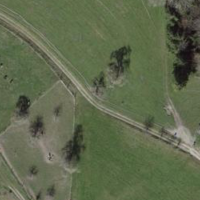
EUNIS habitat code: 24
Species observed at this site:
Gomphocerippus rufus